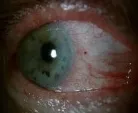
Week 8.
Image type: medical_photograph (other_medical_photograph)